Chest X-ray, PA view. Patient: 31 years old, sex F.
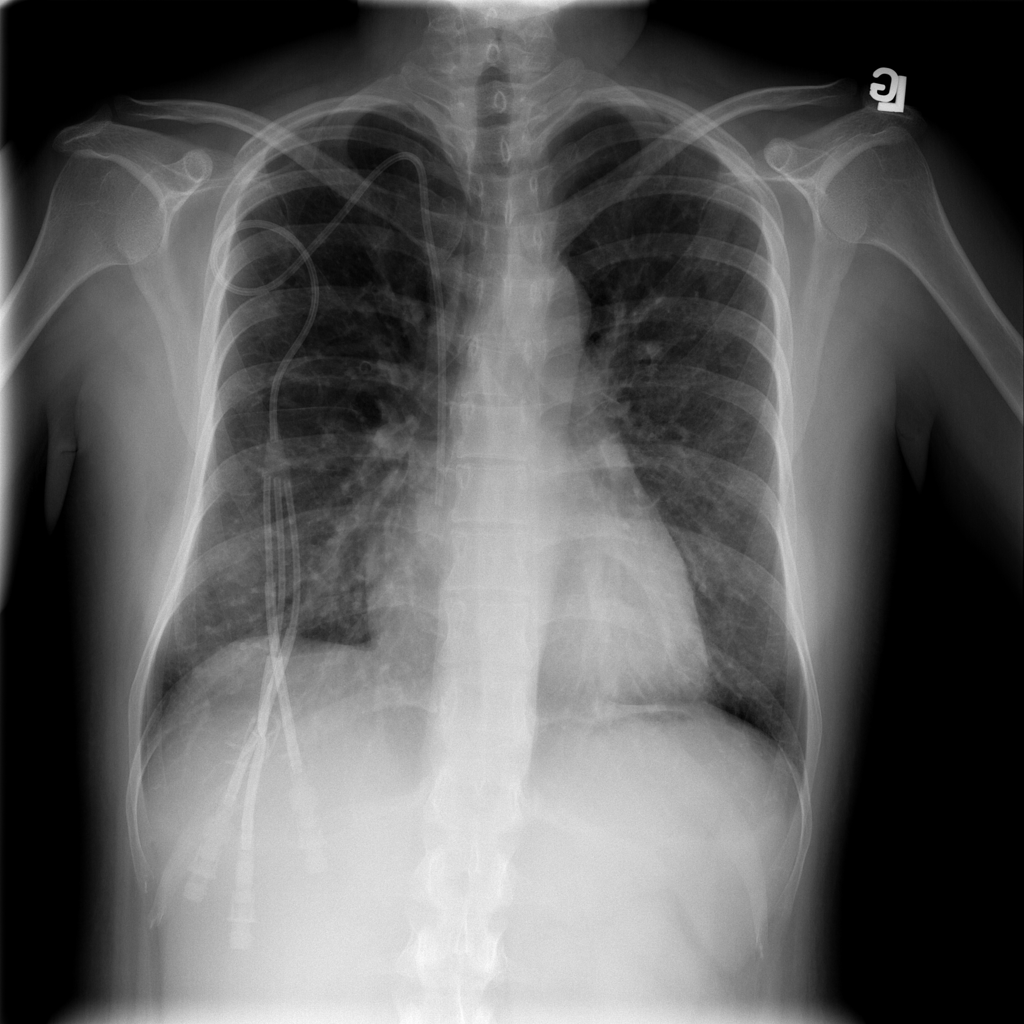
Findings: Infiltration